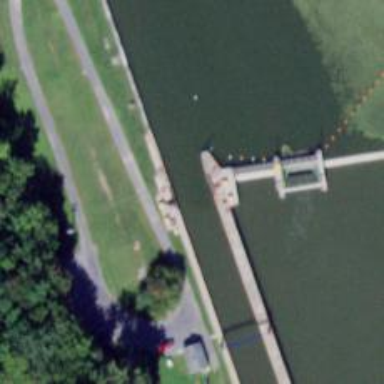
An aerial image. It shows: Lock gate on waterway.